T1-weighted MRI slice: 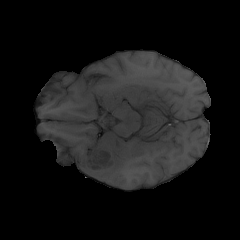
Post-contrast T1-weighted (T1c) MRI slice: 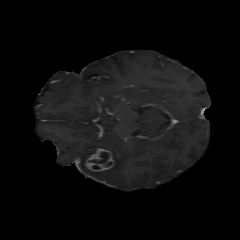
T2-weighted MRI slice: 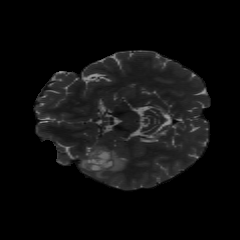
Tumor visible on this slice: yes